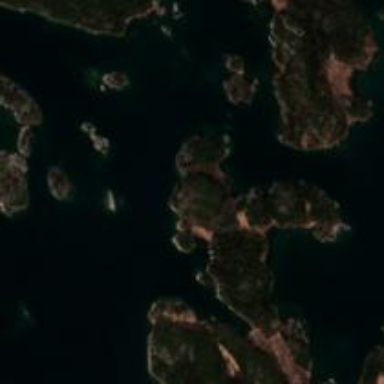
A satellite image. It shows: Islet along the coastline.